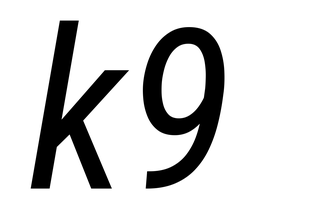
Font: Roboto-Italic_Condensed_Italic